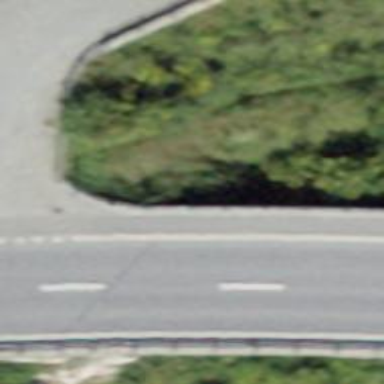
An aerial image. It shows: Asphalt cycleway.